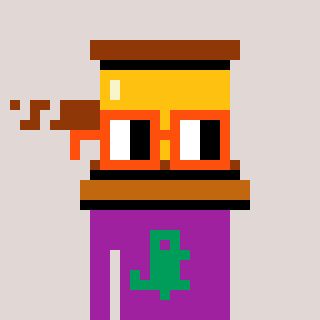
a pixel art character with square orange glasses, a gavel-shaped head and a magenta-colored body on a warm background